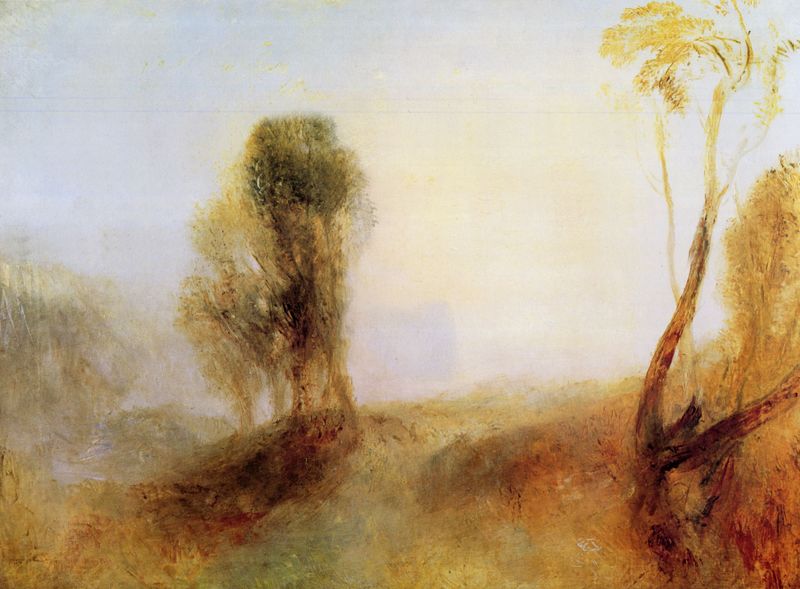
Titel: Sonnenaufgang, ein Schloß in einer Bucht: »Einöde«
Künstler: William Turner
Standort: London
Institution: Tate Gallery
Schlagwörter: baum, blau, blätter, gemälde, himmel, laub, schatten, wasser, weiß, wolken, aquarell, bäume, fluss, gelb, grün, impressionismus, landschaft, ocker, see, äste, ausschnitt, braun, bunt, grau, hell, hintergrund, holz, hut, kreide, licht, orange, pastell, schwarz, skizze, szene, zeichnung, gras, rasen, rot, weg, wiese, expressionismus, profile, bild, öl, ast, baumstamm, erde, horizont, hügel, morgen, natur, pappel, pappeln, stamm, strauch, weide, wind, zweige, busch, rauch, sonne, boden, gold, realismus, blatt, pflanze, pflanzen, england, sanft, traurig, zart, anhöhe, hellblau, schwung, sommer, leidenschaft, umrisse, studie, abhang, dunst, farbe, nebel, sonnenuntergang, herbst, romantik, dampf, luft, sturm, stämme, turner, detail, palme, ölfarbe, frühling, menschenleer, unscharf, wei, helligkeit, bruan, spaziergang, draußen, traum, konturen, dynamik, pinsel, verschwommen, baumgruppe, verwischt, brauntöne, rotbraun, leicht, schlieren, illusion, brau, weise, grün rot, büume, gars, william, einzeln, vertrocknet, william turner, grase, lilcht, stäm, lichtstudie, abgebrochen, lichtmalerei, constable heidelandschaft, 1980